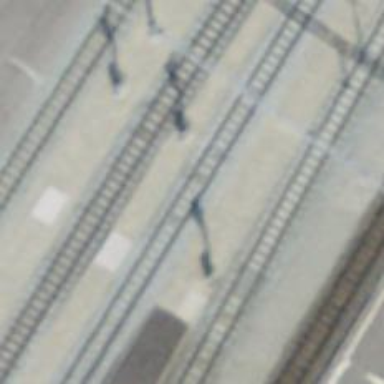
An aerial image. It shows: Railway signal.